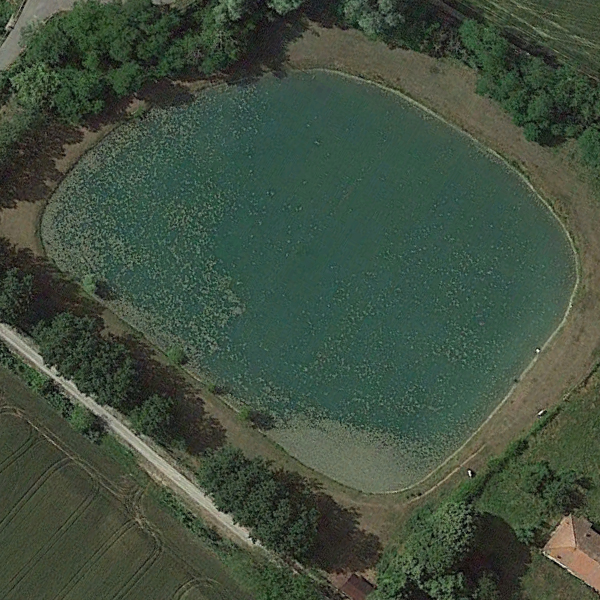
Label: Pond